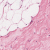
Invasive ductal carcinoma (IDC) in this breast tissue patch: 0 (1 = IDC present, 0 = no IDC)